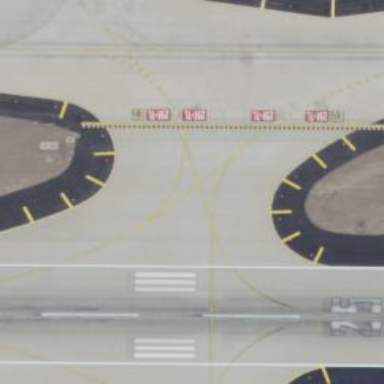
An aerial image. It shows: View of taxiway at the airport.